Question: I have the following interface for a baseball-draft oriented <URL> of mine that lets a team owner build a set of criteria to rank players on:

Clicking the attributes will add that attribute to the list, give it an importance factor and a sort direction.
In Rails 2 and Rails 3 (with the prototype helpers) - I did this by having the following:
'''
<div class="rankingvaluecloud">
<ul>
<% @rankingattributes.each do |attributename| %>
<li><%= add_ranking_attribute_link(attributename) %></li>
<% end %>
</ul>
</div>
<div id="rankingattributes">
</div>
'''
Where "add_ranking_attribute_link(attributename)" is:
'''
def add_ranking_attribute_link(attributename)
link_to_function attributename do |page|
page.insert_html :bottom, :rankingattributes, :partial => 'ranking_attribute', :locals => {:attributename => attributename }
end
end
'''
I'm converting this to jquery, but I'm not sure the best way to do it - mainly because of the loop involved. I can do this:
'''
<div class="rankingvaluecloud">
<ul>
<% @rankingattributes.each do |attributename| %>
<li><%= link_to(attributename,'#',:class => 'attributeappend', :onclick => "$('#rankingattributes').append('#{escape_javascript(render(:partial => 'ranking_attribute',:locals => {:attributename => attributename}))}')") %></li>
<% end %>
</ul>
</div>
<div id="rankingattributes">
</div>
'''
Which is basically just replacing the link_to_function. But is there a better way? The ujs way would have me doing something like:
'''
$(".attributeappend).click(function() {
$('#rankingattributes').append('#{escape_javascript(render(:partial => 'ranking_attribute',:locals => {:attributename => attributename}))}')
});
'''
But that doesn't work out outside the loop because of the attributename handling. I honestly get a bit lost mixing in erb and javascript - and don't know a good way of passing attributename as a param to the javascript function to insert back into the render partial without a fragile cascade of debugging erb and javascript syntax errors, both of which are frustrating to debug.
There has to be a better way though (and I'm sure there's a better interface for this, suggestions welcome!).
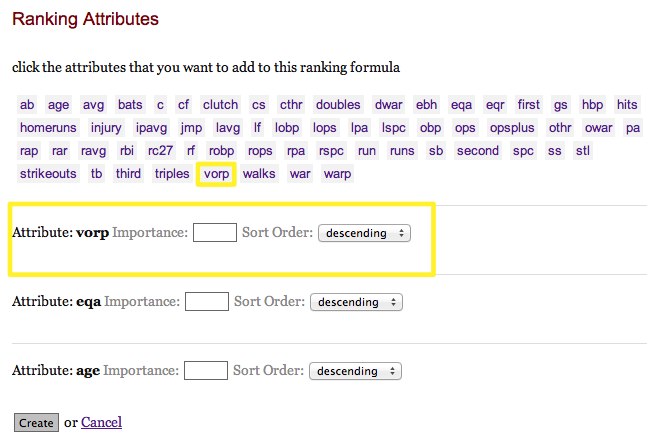
Answer: I'd do this in the view:
'''
link_to 'attributename','#',:class => 'attributeappend'
'''
and then the matching bit of js would be
'''
$(".attributeappend").click(function() {
$('#rankingattributes').append($('#template').html().replace(/toReplace/g, $(this).text());
return false;
});
'''
This assume that you have an invisible element on the page with id 'template', something like
'''
<div id="template">
Attribute: toReplace
...
</div>
'''
When you click on the link, the javascript fires. It grabs the html from inside the template and replaces all the instances of toReplace with the text it has extracted from the link and appends it to the element with id 'ranking attributes'.
If you wanted the text in the link to be different to the actual value that is replaced in this way you could add data- attributes on your links with the correct value.